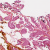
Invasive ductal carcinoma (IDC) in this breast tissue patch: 0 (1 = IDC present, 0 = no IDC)